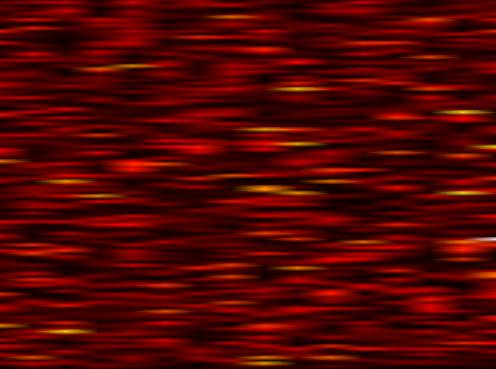
Label: OFDM